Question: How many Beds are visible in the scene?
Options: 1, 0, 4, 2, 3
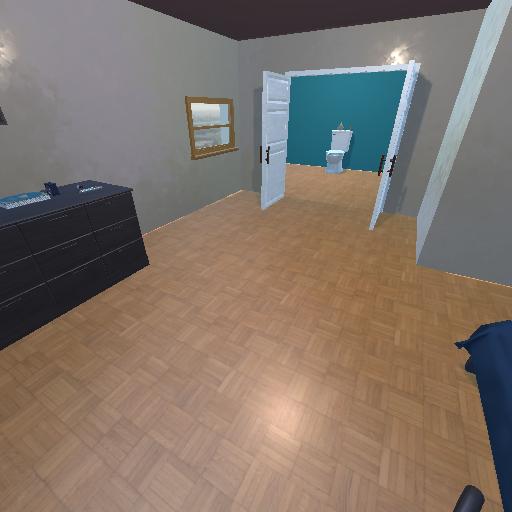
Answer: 1